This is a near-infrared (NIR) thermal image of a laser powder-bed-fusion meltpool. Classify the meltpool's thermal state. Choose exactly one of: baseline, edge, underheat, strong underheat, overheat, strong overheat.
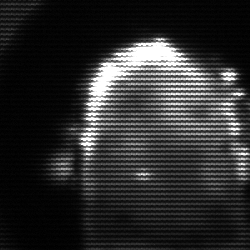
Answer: baseline